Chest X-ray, PA view. Patient: 51 years old, sex F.
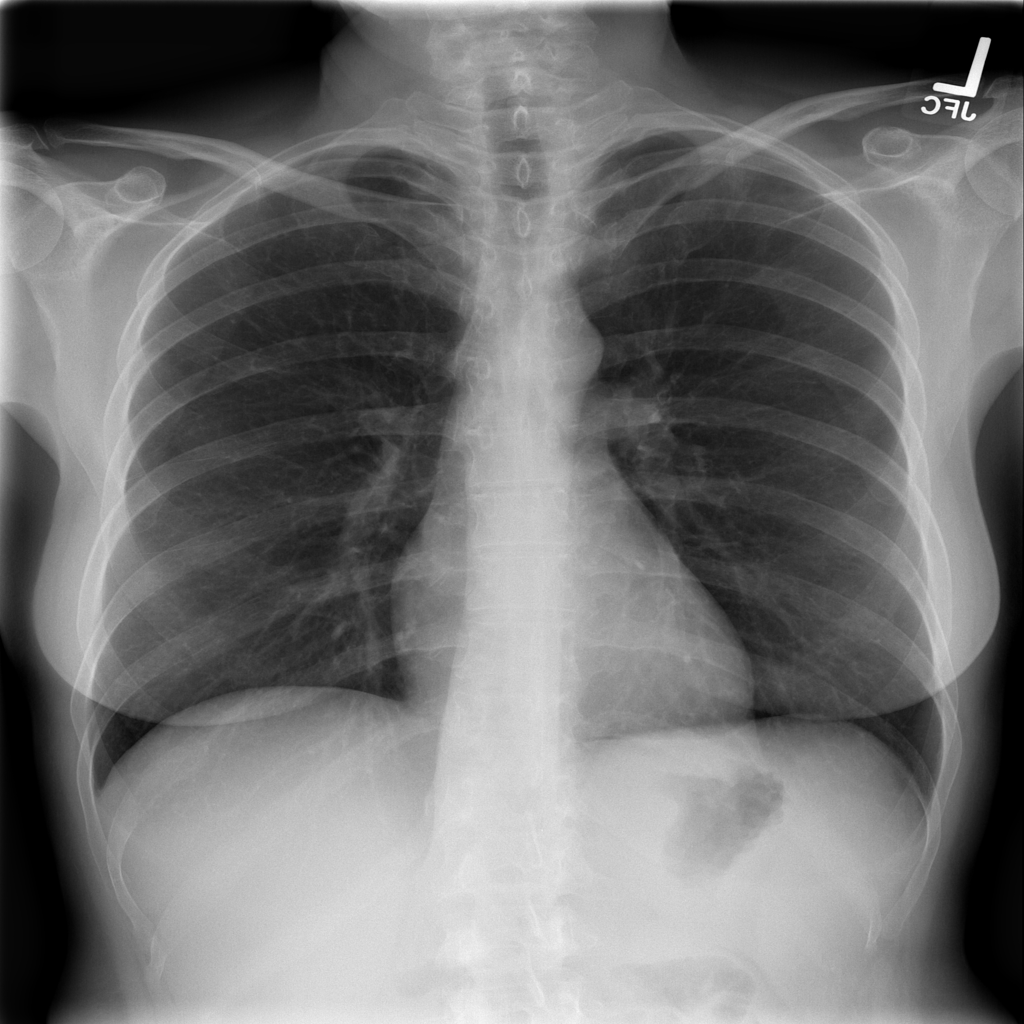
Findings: Infiltration